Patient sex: M
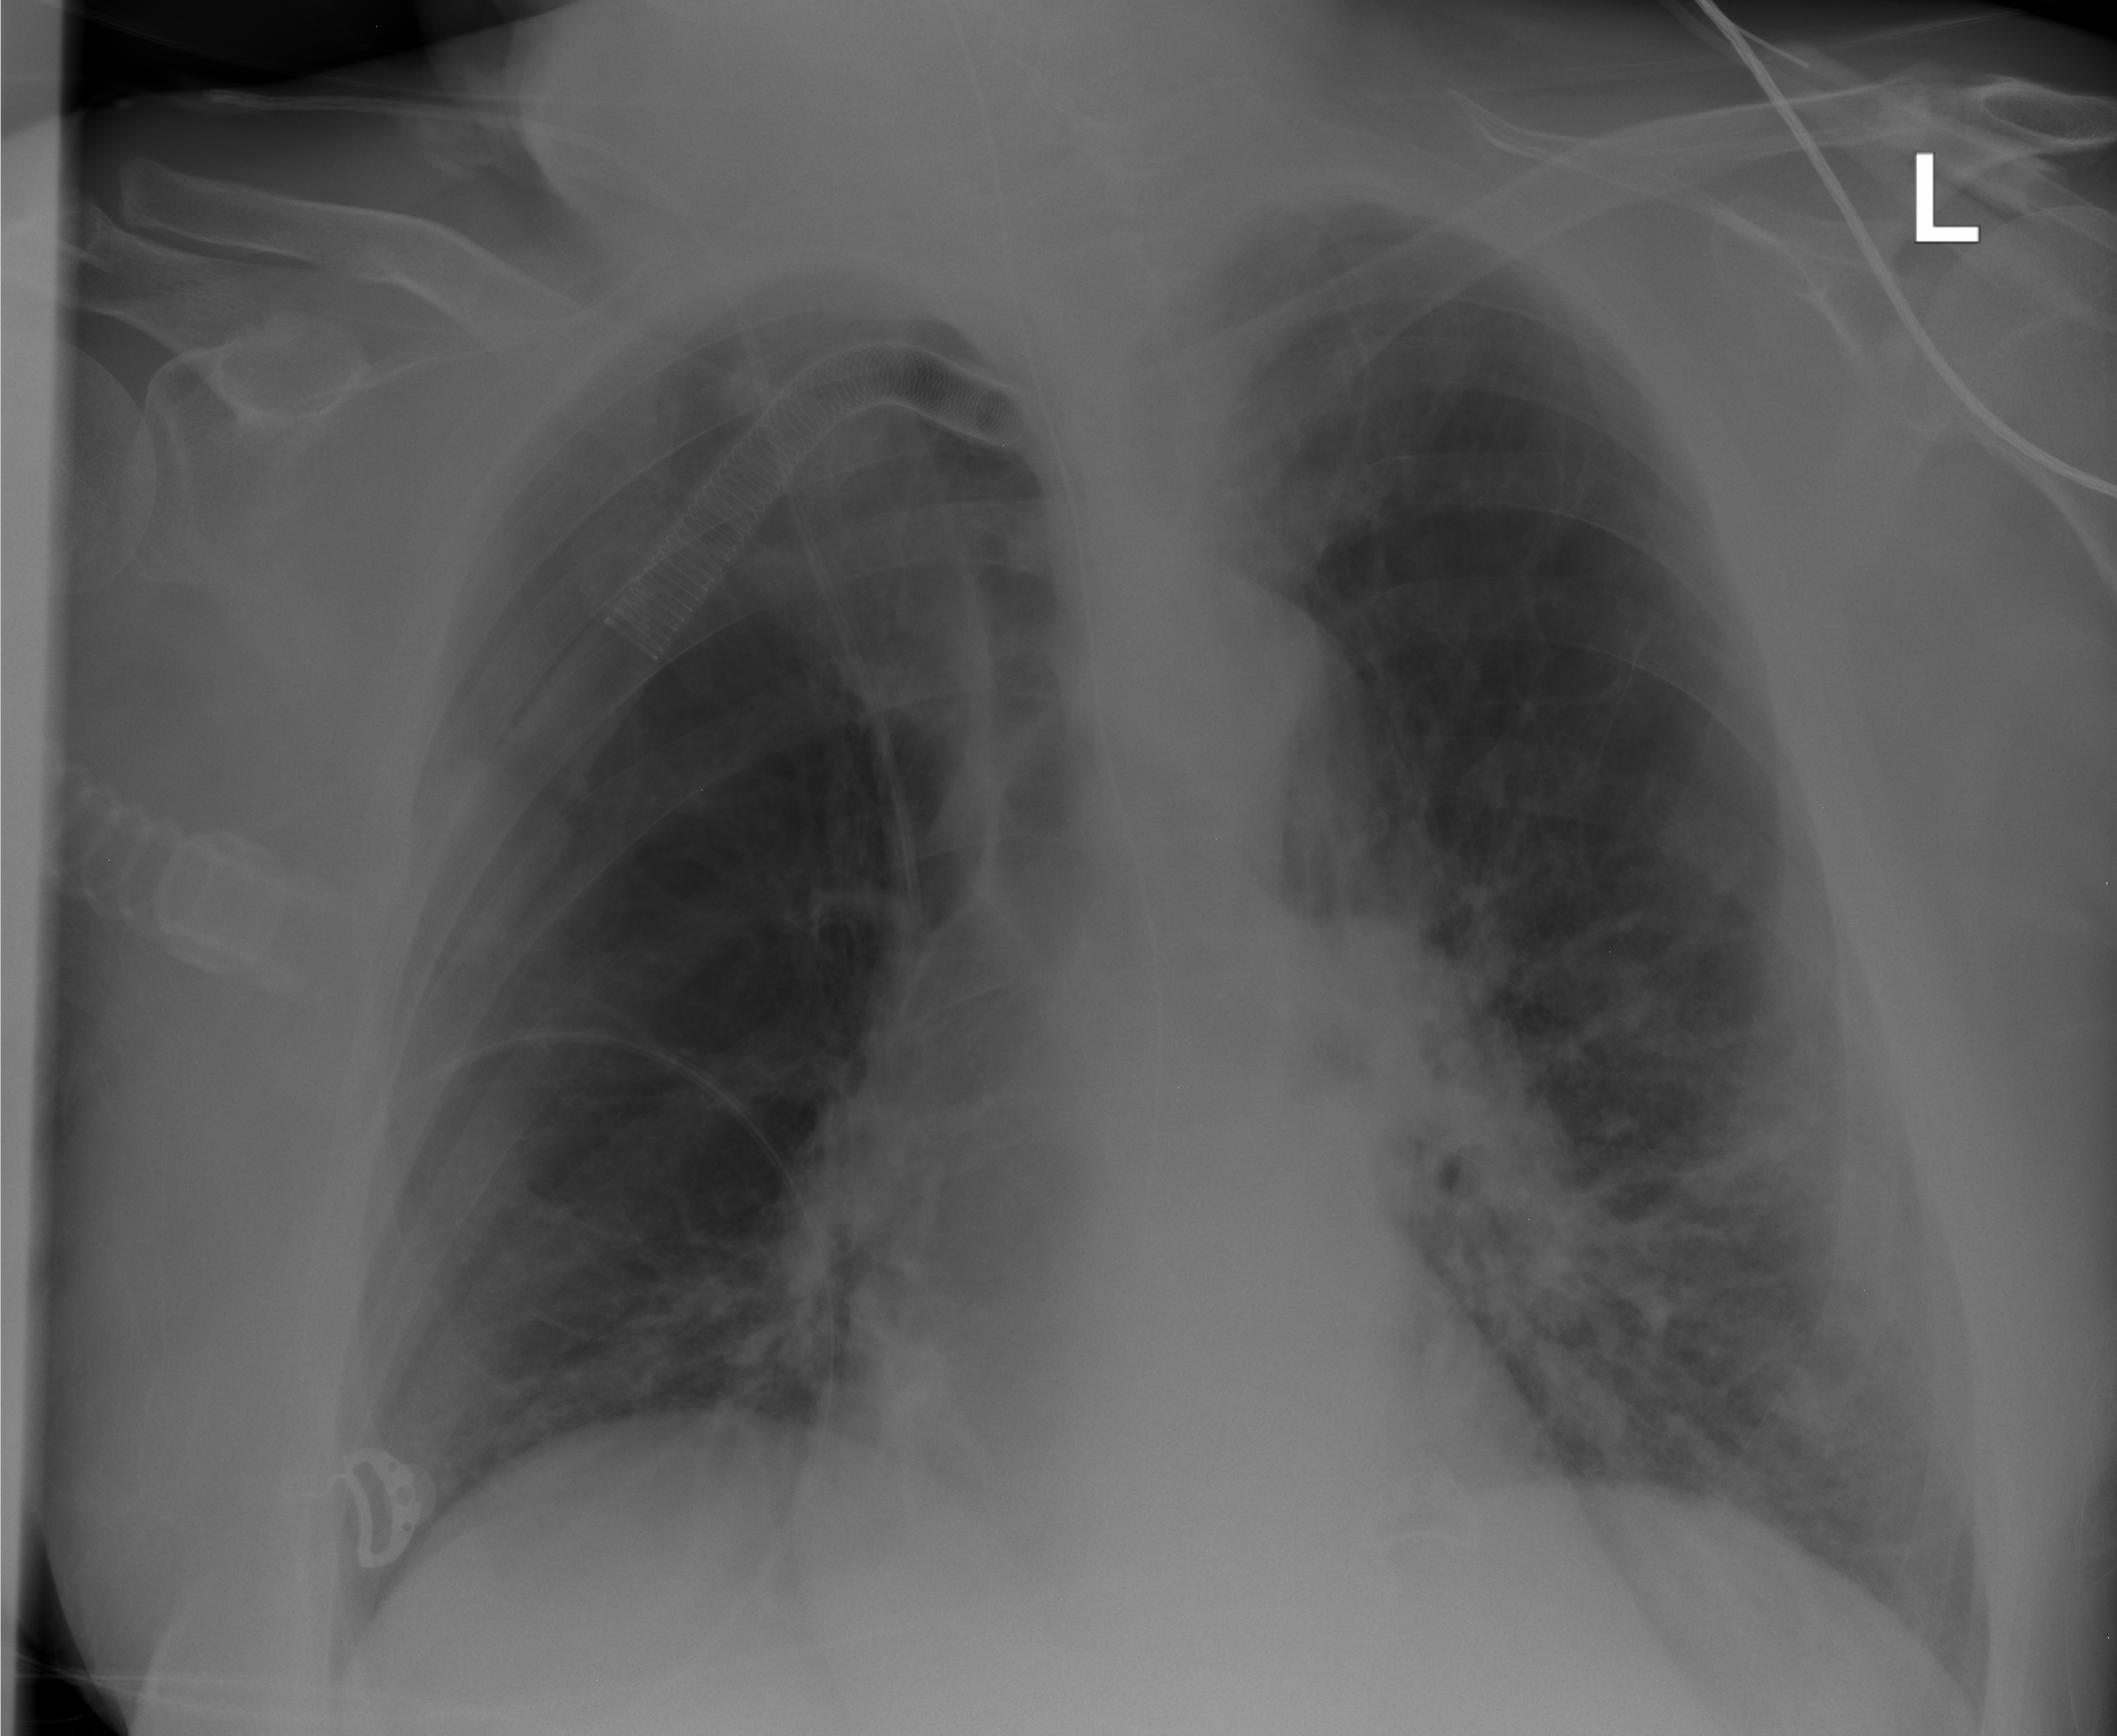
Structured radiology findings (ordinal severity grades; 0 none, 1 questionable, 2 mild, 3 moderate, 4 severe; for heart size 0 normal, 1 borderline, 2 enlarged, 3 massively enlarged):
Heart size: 0
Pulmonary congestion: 0
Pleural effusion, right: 0
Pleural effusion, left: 0
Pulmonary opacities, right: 0
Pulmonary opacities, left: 2
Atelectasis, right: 0
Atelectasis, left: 2